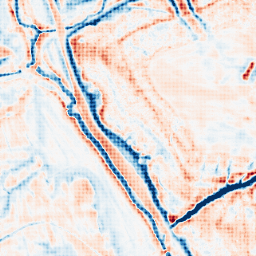
Category: edge_preserving
Decomposition family: bilateral
Decomposition parameters: d: 21
sigma_color: 25
sigma_space: 150
Upsampling method: sinc_hamming
Upsampling parameters: scale: 8
kernel_size: 8
Upsampling scale: 8